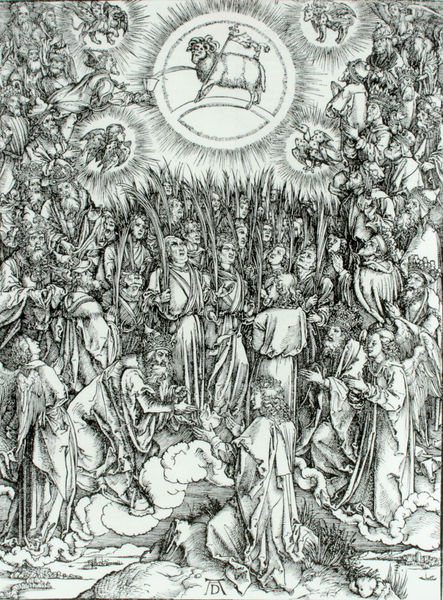
Titel: Apokalypse - Lobgesang der Auserwählten im Himmel/Anbetung des Lammes
Künstler: Albrecht Dürer
Institution: (Seriendruck)
Schlagwörter: adler, berg, dunkel, feder, flügel, himmel, mann, schatten, weiß, wolken, frauen, landschaft, menschen, frau, grau, hell, licht, mitte, männer, schwarz, skizze, zeichnung, tier, tiere, wolke, ansammlung, masse, menge, versammlung, alt, gericht, jung, bibel, federn, geschichte, mensch, stehen, signatur, erde, feld, gräser, halme, norden, zweige, sonne, boden, gewand, kelch, gewänder, krone, renaissance, kreis, engel, holzschnitt, schrift, papier, bogen, perspektive, fahne, grafik, rind, rand, dampf, schlacht, bischof, könig, soldaten, palmwedel, platte, blut, lamm, schaf, motiv, strahlen, druck, lithographie, monogramm, schraffur, holzstich, radierung, stich, kupfer, seite, illustration, schwerter, säbel, waffen, knien, mäntel, beten, gebet, armee, heer, holzschnit, buchdruck, schein, palmenzweige, palmzweige, sänger, nimbus, hellgrau, christus, jesus, ostern, apokalypse, christlich, götter, knieend, krieger, vision, betende, knieen, priester, religiös, sonnenstrahlen, chor, erscheinung, dicht, palmen, könige, löwe, heilige, märtyrer, opferung, dürer, anbeten, erleuchtung, heilig, taufe, kupferstich, anbetung, gloriole, bock, stier, osterlamm, ziege, auferstehung, aureole, erlösung, symbole, siegeskranz, heiligenbild, schar, kronen, palm, regenbogen, stände, widder, albrecht, albrecht dürer, steinbock, strahlenkranz, lamm gottes, fülle, evangelisten, opferlamm, strahlennimbus, heilge, himmelreich, himmelstor, blut christi, heerschar, apokalyptisches lamm, auffangen, aöbrecht, evangelistensymbole, johannes evangelium, märtyrerpalmen, heilih, palm sonntag